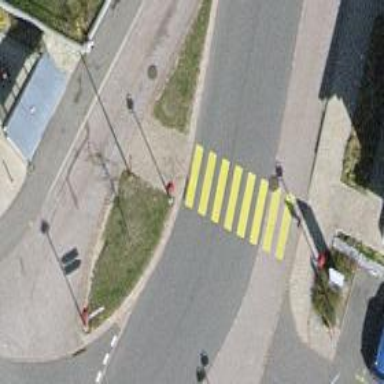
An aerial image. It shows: Uncontrolled zebra crossing on the road.